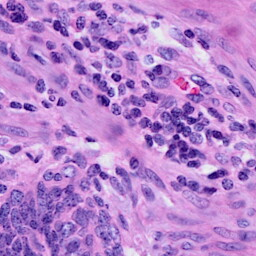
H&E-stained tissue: Cervix